Question: I write the following code to access the page but this is not working for me
'''
if (User.Identity.IsAuthenticated)
{
if (Context.User.IsInRole("DistrictAdmin"))
{
if (!IsPostBack)
{
}
}
else
{
Response.Redirect("Default.aspx");
}
}
else
{
Response.Redirect("Default.aspx");
}
'''
My Login check code
'''
string RoleTypeID;
objLogin.UserName = txtUsername.Text;
objLogin.Password = txtPassword.Text;
if (objLogin.getRoles(out RoleTypeID))
{
Session["RoleID"] = RoleTypeID;
FormsAuthenticationTicket oAuthTicket = new FormsAuthenticationTicket(1, txtUsername.Text, DateTime.Now, DateTime.Now.AddMinutes(20), false, RoleTypeID.ToString(), FormsAuthentication.FormsCookiePath);
string encryptoAuthTicket = FormsAuthentication.Encrypt(oAuthTicket);
HttpCookie oCookie = new HttpCookie(FormsAuthentication.FormsCookieName, encryptoAuthTicket); // Name of auth cookie
if (oAuthTicket.IsPersistent) oCookie.Expires = oAuthTicket.Expiration;
HttpContext.Current.Response.Cookies.Add(oCookie);
if (RoleTypeID == "DistrictAdmin" || RoleTypeID == "CampusAdministrator" || RoleTypeID == "LPACMember")
{
Response.Redirect("LEPstudentrecords.aspx");
}
}
else
{
lblInvalid.Visible = true;
}
'''
and in my 'web.config' i set as follows
'''
<roleManager enabled="false" />
<authentication mode="Forms">
<forms loginUrl="Default.aspx"
timeout="20" />
</authentication>
<sessionState mode="InProc" timeout="180"></sessionState>
'''
But i am unable to get the role even if he is authenticated can any one tell what to do
Here is the image after authenticated every thing is getting right but i am unable to access that page

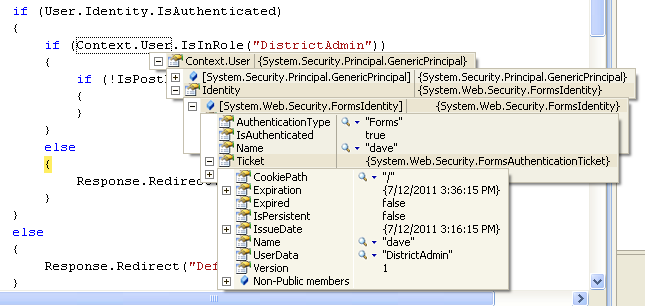
Answer: You are adding the role string as 'UserData' to the 'FormsAuthenticationTicket'. There is no magic that will infer this value to a role.
I suggest you consult the documentation again.
<URL>
See <URL> for an example without RoleManager.